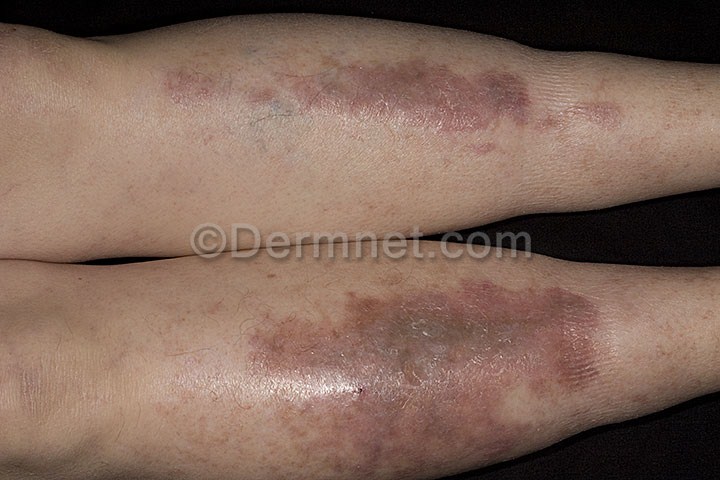
Disease: Systemic Disease